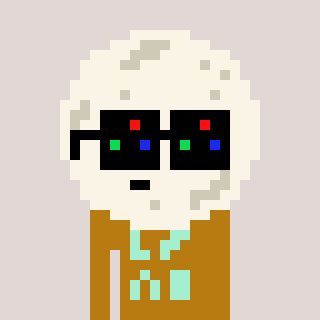
a pixel art character with square black sunglasses, a moon-shaped head and a gold-colored body on a warm background